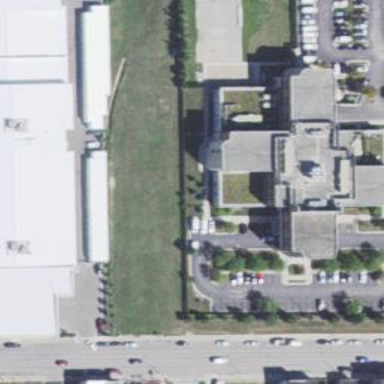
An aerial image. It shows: Hospital building serving as healthcare amenity.